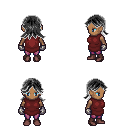
a pixel art fantasy rpg character, female body template, human, dark skin, maroon tunic, magenta pants, gray loose hair, metal gloves, maroon shoes, four views (front, back, left, right), 2x2 character sprite sheet, small pixel art, hard edges, no anti-aliasing